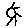
Label: sun